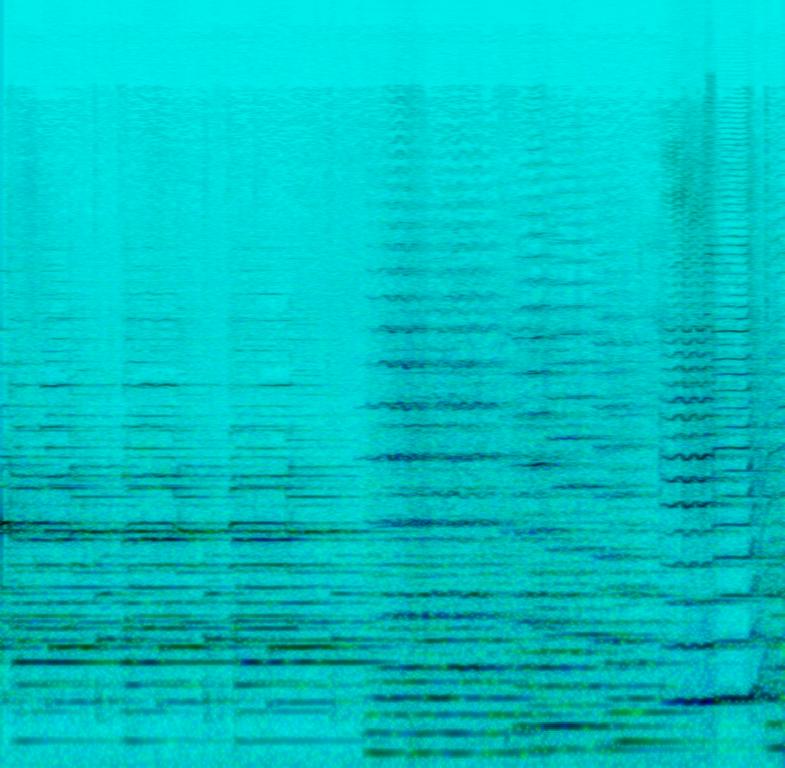
This symphonic song features a melody played on a cello. This is accompanied by violins playing in the background. It starts off as a slow tempo song. After a brief pause, the instruments play staccato notes at a faster tempo. There is no percussion in this song. There are no voices in this song. This is a classical instrumental piece. This song can be played in a luxury watch advertisement.